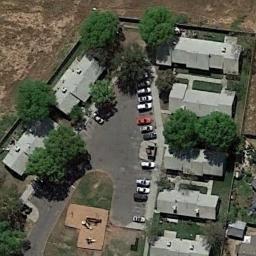
Label: residential